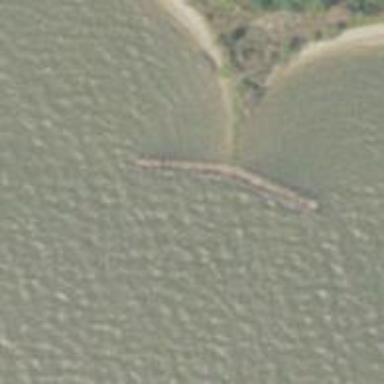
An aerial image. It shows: Breakwater structure.